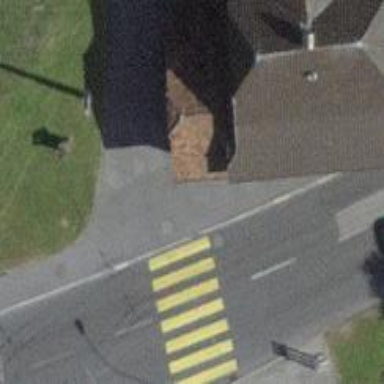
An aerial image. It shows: Unmarked road crossing.